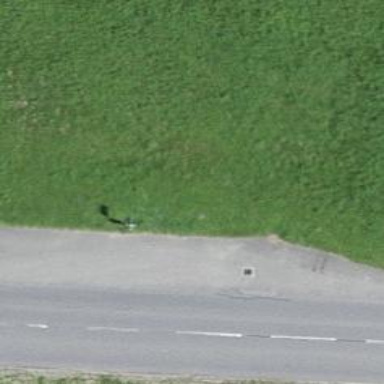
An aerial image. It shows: Bus stop along the road.